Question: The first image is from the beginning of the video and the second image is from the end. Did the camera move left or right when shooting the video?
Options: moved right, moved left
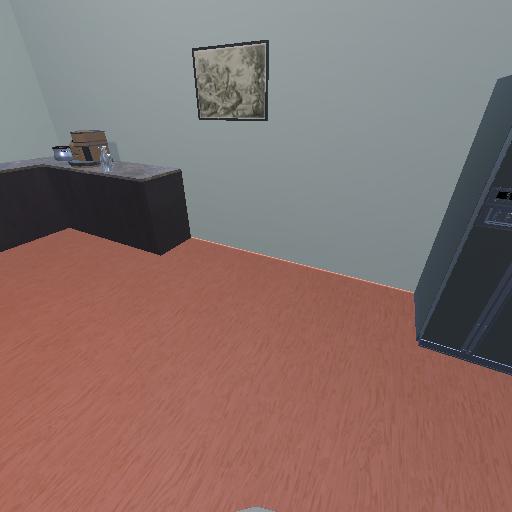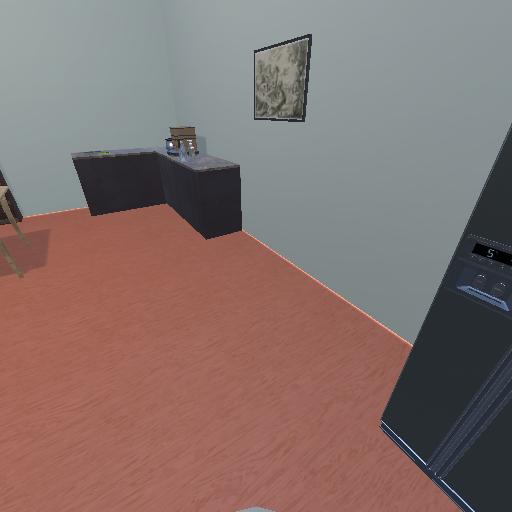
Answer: moved right